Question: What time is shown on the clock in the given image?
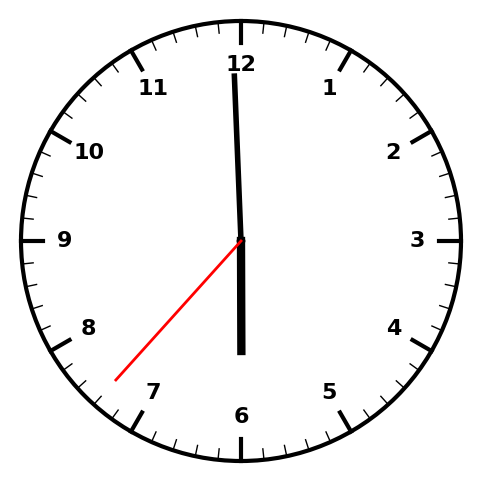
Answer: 05:59:37